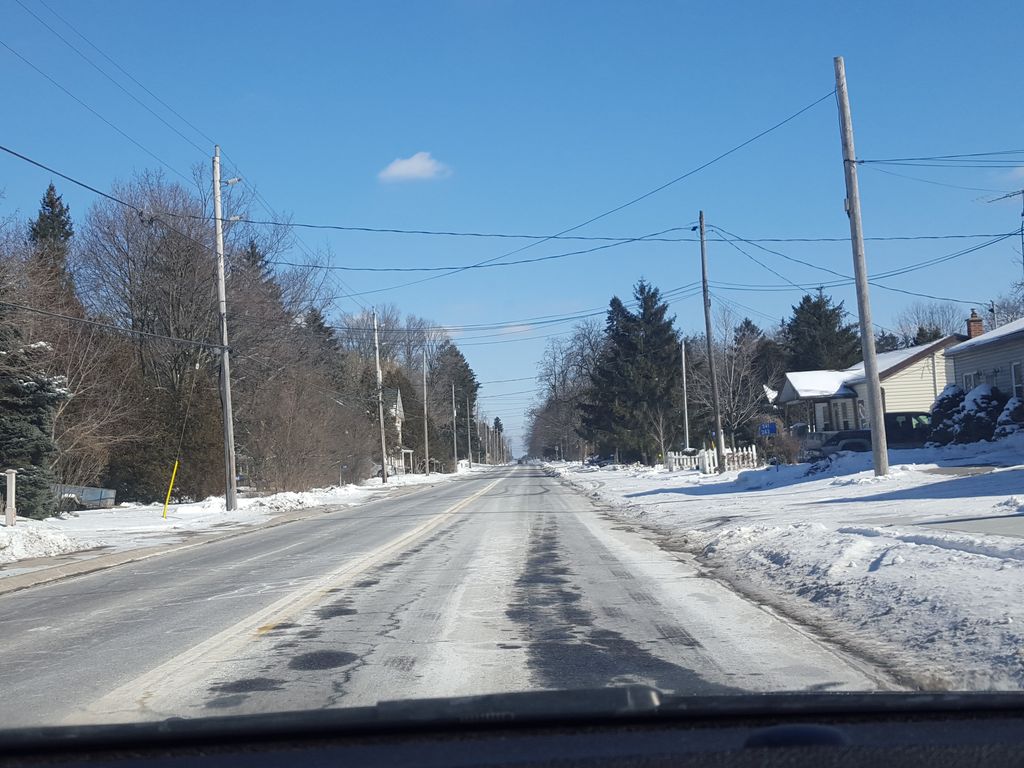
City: hamilton